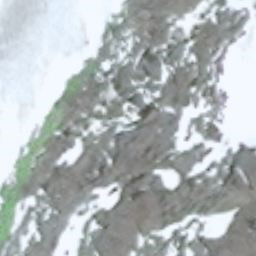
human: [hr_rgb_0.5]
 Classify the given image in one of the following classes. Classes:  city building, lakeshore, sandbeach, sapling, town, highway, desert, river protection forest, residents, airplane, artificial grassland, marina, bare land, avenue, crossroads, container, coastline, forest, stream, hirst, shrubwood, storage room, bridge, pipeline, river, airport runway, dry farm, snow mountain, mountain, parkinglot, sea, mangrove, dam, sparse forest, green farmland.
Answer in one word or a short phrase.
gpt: snow mountain